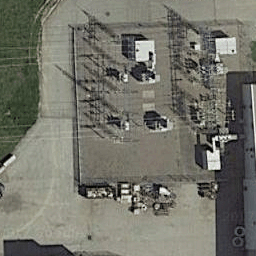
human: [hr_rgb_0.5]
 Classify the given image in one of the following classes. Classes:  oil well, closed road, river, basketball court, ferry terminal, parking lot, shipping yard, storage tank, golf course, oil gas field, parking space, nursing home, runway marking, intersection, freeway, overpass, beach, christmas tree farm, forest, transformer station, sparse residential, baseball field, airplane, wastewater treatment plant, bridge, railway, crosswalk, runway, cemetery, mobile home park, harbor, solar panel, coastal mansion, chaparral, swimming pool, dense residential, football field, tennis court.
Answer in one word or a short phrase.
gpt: transformer station